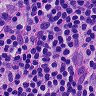
Metastatic tissue present: no